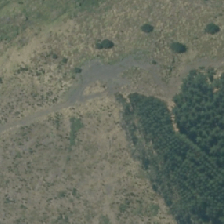
Land cover: harvested_forest